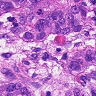
Metastatic tissue present: yes